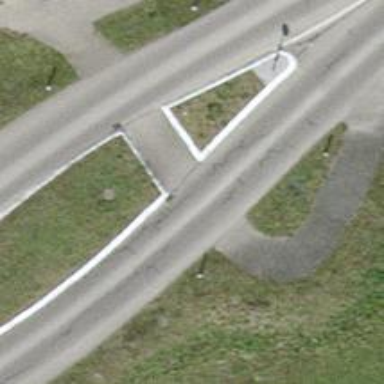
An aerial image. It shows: Uncontrolled road crossing with pedestrian island.